Field crop: maize
Growth stage: 2
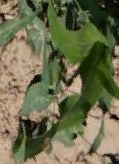
Species: maize